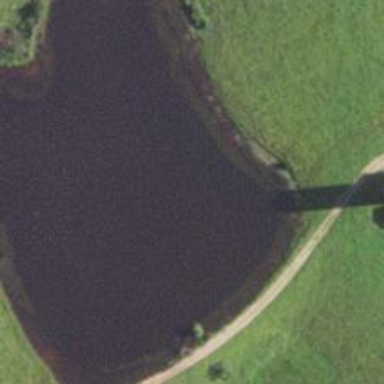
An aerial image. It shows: Reservoir.